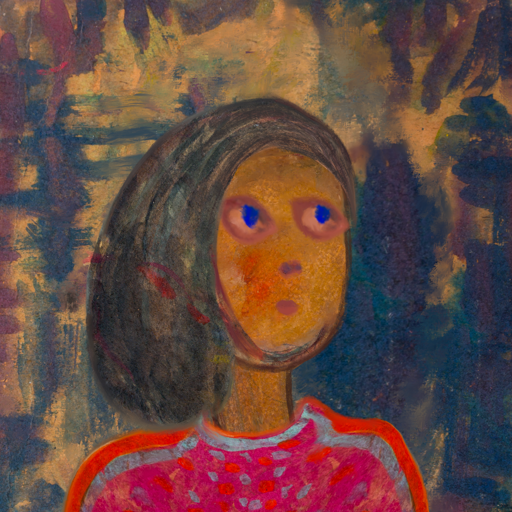
Background: InTheSun, Head And Neck Side: Pipe, Face Side: Mother_And_Son_Mother, Bust: Sisters, Hair Side: Gypsy_Mother, Head Accessory: Blank, Second Necklace: Blank, Necklace: Blank, Baby: Blank